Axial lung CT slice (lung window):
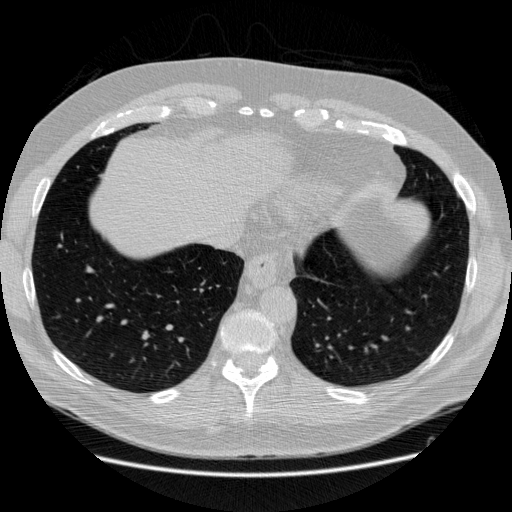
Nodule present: no